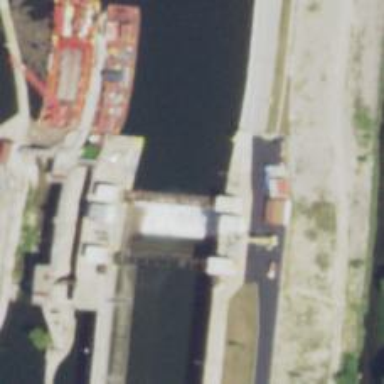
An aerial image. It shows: Lock gate along waterway.